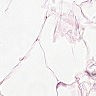
Metastatic tissue present: no